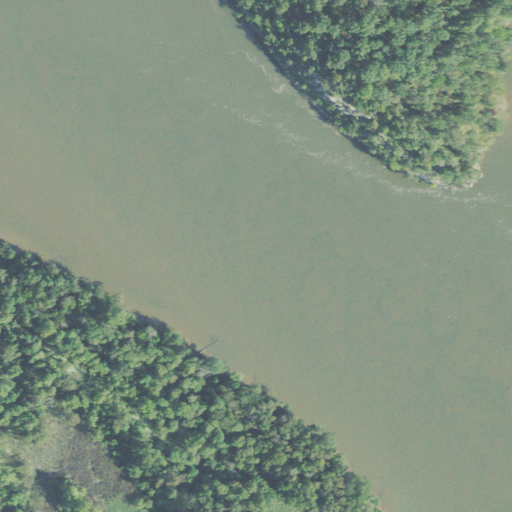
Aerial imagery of gap in Tennessee named The Narrows containing open water, woody wetlands, deciduous forest, mixed forest, and herbaceous wetlands